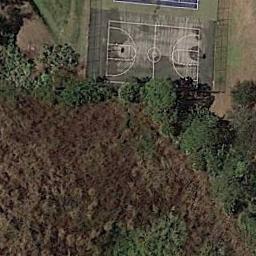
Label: basketball_court